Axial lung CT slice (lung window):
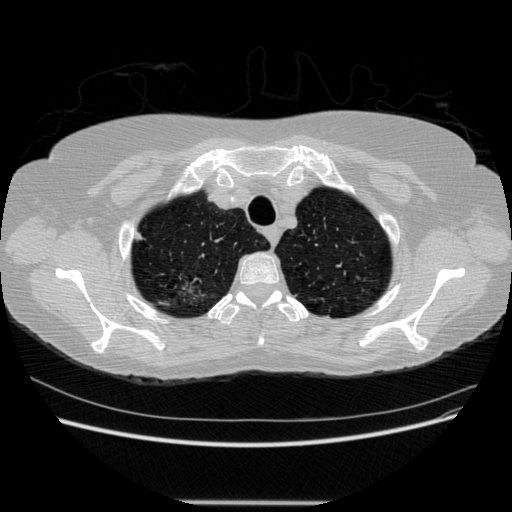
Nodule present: no